Field crop: maize
Growth stage: 2
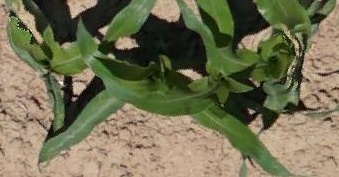
Species: maize